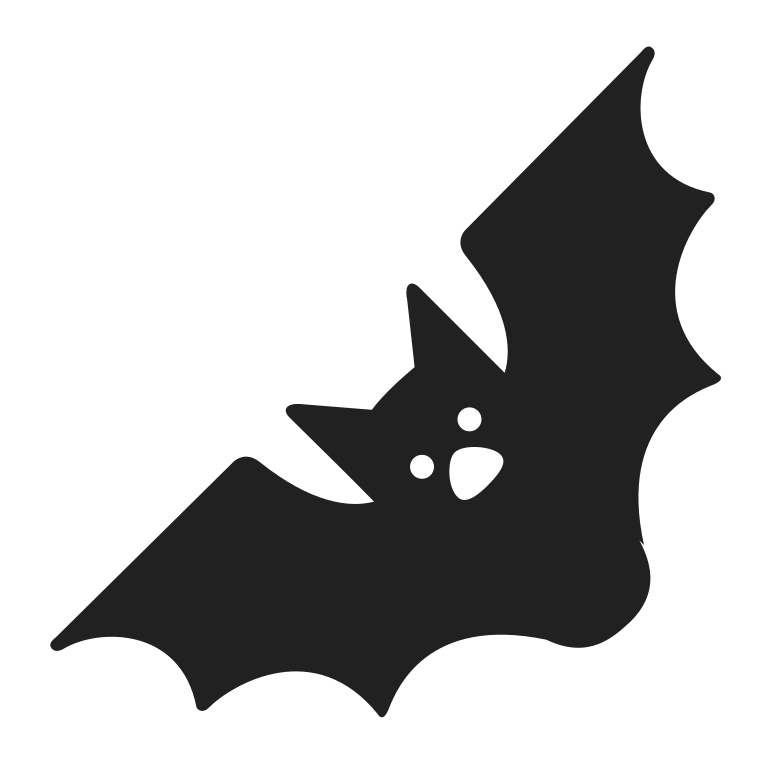
bat high contrast